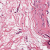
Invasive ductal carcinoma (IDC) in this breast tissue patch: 0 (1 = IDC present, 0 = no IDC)